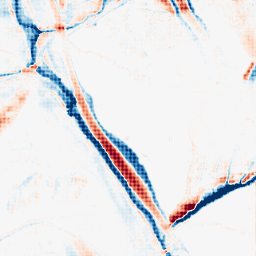
Category: morphological
Decomposition family: morphological_ellipse
Decomposition parameters: operation: average
width: 10
height: 30
Upsampling method: sinc_hamming
Upsampling parameters: scale: 4
kernel_size: 4
Upsampling scale: 4